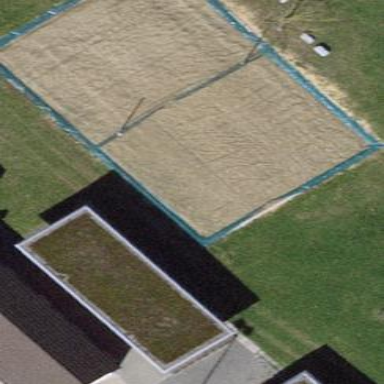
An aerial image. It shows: Sandy pitch for beach volleyball.